Interaction volume radius: 10 \u00c5
Interaction volume height: 25 \u00c5
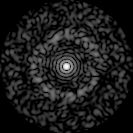
Disorder parameter: 0.8509